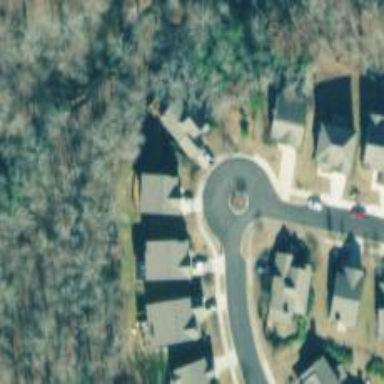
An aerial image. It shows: Turning loop on the road.